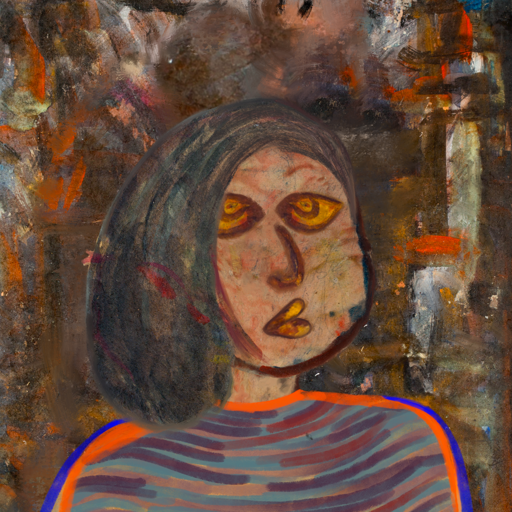
Background: GypsyQueen, Head And Neck Side: Orphan, Face Side: Comrade, Bust: Experience, Hair Side: Gypsy_Mother, Head Accessory: Blank, Second Necklace: Blank, Necklace: Blank, Baby: Blank